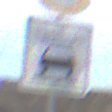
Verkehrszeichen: BeiNaesse
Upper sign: Geschwindigkeit90
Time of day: MorningAfternoon
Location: Outdoor (Suburban)
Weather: Overcast
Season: NotSpecified
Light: Natural